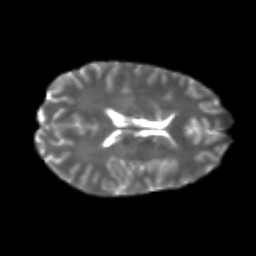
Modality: T2w
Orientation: axial
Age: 25
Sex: male
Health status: healthy
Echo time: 0.074 s